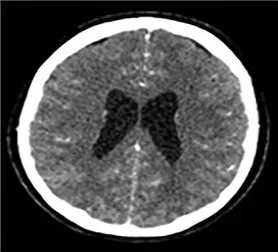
Normal findings of brain CT scan: CT brain scan without/with intravenous contrast dye administration (A,B).
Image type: radiology (ct)